Question: I have the following function:
'''
addCheckbox: function (name, parent, value, text) {
var div = jQuery("#" + parent);
var input = jQuery(document.createElement('input')).attr({
id: "cbid_" + value,
name: name,
value: value,
type: 'checkbox'
});
var label = jQuery("<label>").text(text);
input.appendTo(label);
div.append(label);
},
'''
Now, this works, but it produces the following result:

I want to add the checkbox the label so it would look like '[x] Document Files'. Is there a way to do this without using 'html()'?
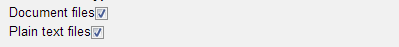
Answer: Yes, you can use <URL>:
'''
var label = jQuery("<label>").text(text);
input.prependTo(label); // <=== Here
div.append(label);
'''